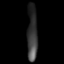
Tissue: prostate
Cell type: T cells
Senescence score: 0.7437
Nuclear area (px): 559
Mean DAPI intensity: 56.345